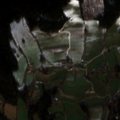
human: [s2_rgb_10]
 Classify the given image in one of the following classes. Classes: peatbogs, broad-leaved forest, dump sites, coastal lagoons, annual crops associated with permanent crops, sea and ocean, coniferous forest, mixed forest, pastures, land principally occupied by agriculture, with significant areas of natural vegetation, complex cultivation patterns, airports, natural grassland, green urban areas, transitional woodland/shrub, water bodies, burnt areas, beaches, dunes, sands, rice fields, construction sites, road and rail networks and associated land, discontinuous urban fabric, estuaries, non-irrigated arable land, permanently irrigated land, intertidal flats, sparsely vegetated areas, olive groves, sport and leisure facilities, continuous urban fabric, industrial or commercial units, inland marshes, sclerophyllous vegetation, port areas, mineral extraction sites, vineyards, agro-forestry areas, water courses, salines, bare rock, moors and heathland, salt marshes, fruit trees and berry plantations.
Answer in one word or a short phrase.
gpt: complex cultivation patterns, coniferous forest, mixed forest